Question: I've followed the instructions from <URL> to introduce a new portlet level permission for my custom portlet.
In the resource-action-mapping XML there is a new action-key called 'PARTNER_ADMIN_CONTRACTING', and I've added the following line to the 'Language.properties' file:
'''
action.PARTNER_ADMIN_CONTRACTING=Admin contracting
'''
On the 'Define permissions' tab, it still shows the label key, not the value:

What's missing?
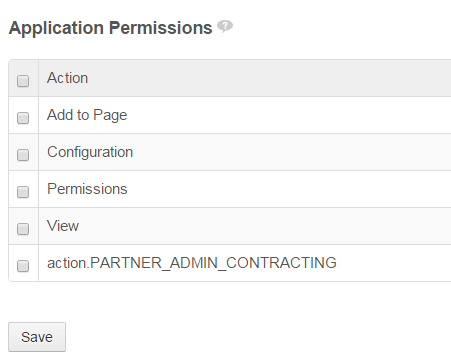
Answer: You have to add the 'action.PARTNER_ADMIN_CONTRACTING=Admin contracting' language key to the portal resource bundle, because the Control Panel does not look for the translation in your portlet. You can use the <URL> feature do to this:
1. Create a liferay-hook.xml in your docroot/WEB-INF directory: <?xml version="1.0"?>
<!DOCTYPE hook PUBLIC "-//Liferay//DTD Hook 6.2.0//EN" "http://www.liferay.com/dtd/liferay-hook_6_2_0.dtd">
<hook>
<language-properties>content-portal/Language.properties</language-properties>
</hook>
2. Create docroot/WEB-INF/src/content-portal/Language.properties: action.PARTNER_ADMIN_CONTRACTING=Admin contracting
This should work!